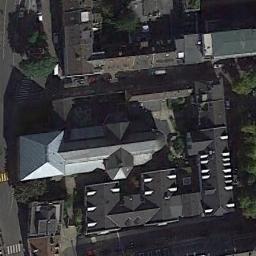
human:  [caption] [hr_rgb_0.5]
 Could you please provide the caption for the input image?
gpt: A church with a gray roof surrounded by many trees .

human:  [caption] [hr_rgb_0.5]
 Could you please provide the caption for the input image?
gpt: This is a church, And the center part looks like a cross from above .

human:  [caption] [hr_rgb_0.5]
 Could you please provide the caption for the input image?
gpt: The church is next to some gray buildings .

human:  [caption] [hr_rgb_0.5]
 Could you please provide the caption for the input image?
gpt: The church with a cross-shaped sloping roof is surrounded by other buildings .

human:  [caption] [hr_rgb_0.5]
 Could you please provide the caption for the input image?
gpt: There are many buildings near the church .